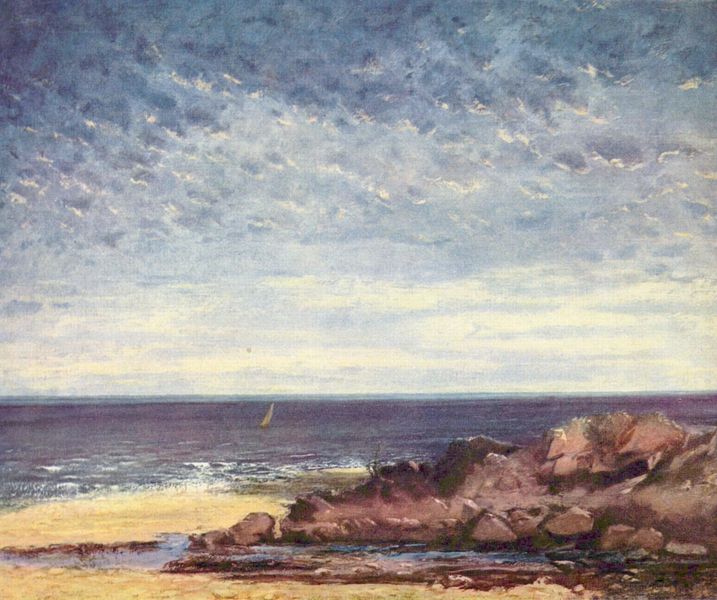
Titel: Meeresküste in der Normandie
Künstler: Gustave Courbet
Standort: Moskva
Institution: The Pushkin State Museum of Fine Arts
Schlagwörter: berg, blau, felsen, gemälde, gestein, himmel, meer, schatten, wasser, weiß, wolken, aquarell, gelb, grün, landschaft, ocker, sand, see, ufer, abend, braun, grau, hell, licht, schwarz, blick, wolke, beige, malerei, stein, steine, öl, einsamkeit, ferne, horizont, horizontlinie, hügel, morgen, natur, weite, einsam, flach, gewässer, pastos, sonne, boot, bewölkt, gischt, küste, schiff, segel, segelboot, sommer, strand, welle, wellen, ansicht, segelschiff, berge, dünen, fels, klippen, lila, violett, geröll, böschung, schaum, brandung, flut, seestück, wetter, still, bucht, impression, ozean, segeln, segler, ebbe, blautöne, algen, mole, gezeiten, urlaub, segeltuch, felsenküste, surfer, brise, selgelboot, wassser, kalte farben, san, steinküste, küstenabschnitt, quellwolken, gutes wetter